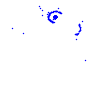
Particle: kaon